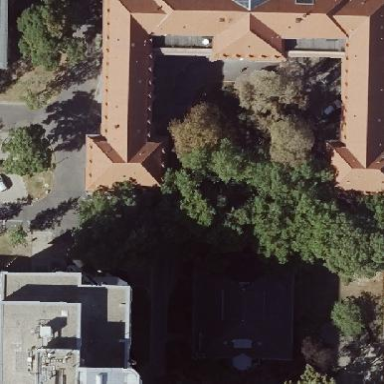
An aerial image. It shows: Hospital with hipped roof shape.